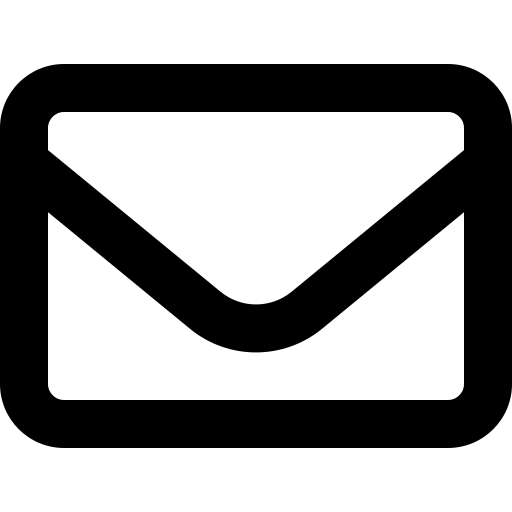
Tags: icon, FontAwesome, fa-icon, outline, envelope